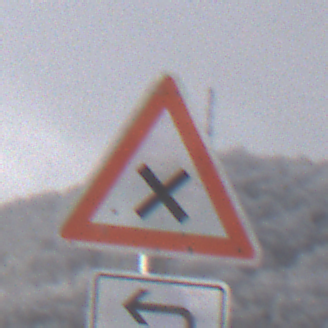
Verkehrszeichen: KreuzungOderEinmuendung
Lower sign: RichtungsangabeDurchPfeile2
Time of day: MorningAfternoon
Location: Outdoor (Nature)
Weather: PartlyCloudy
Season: Winter
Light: Natural